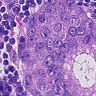
Metastatic tissue present: yes